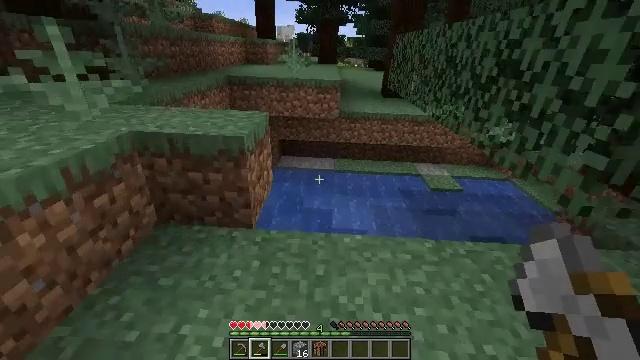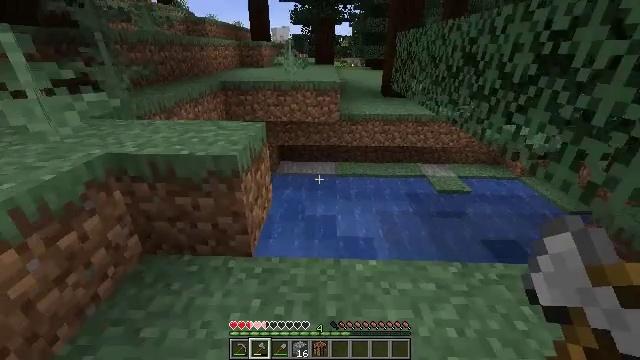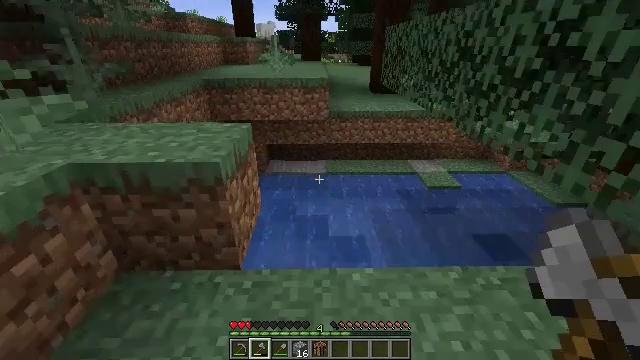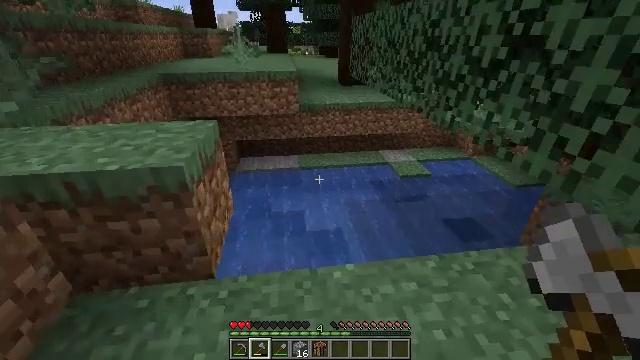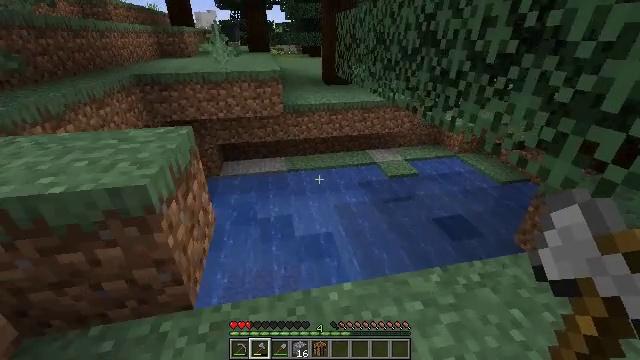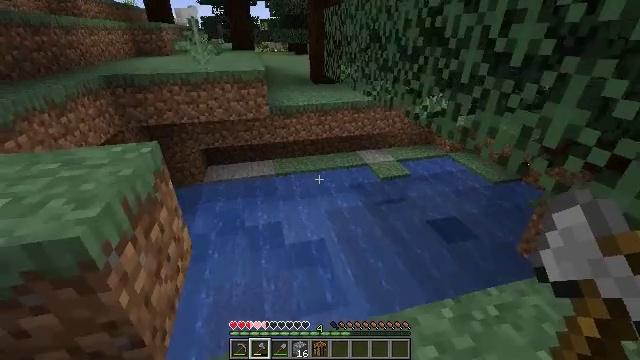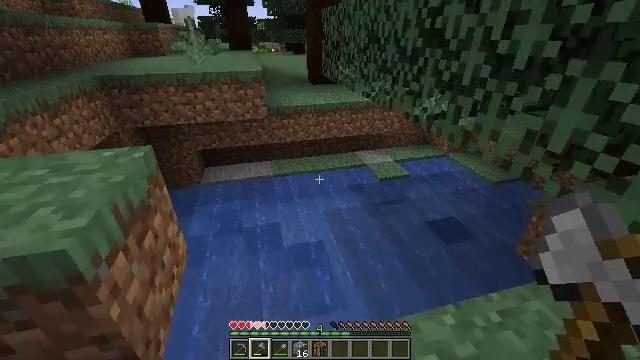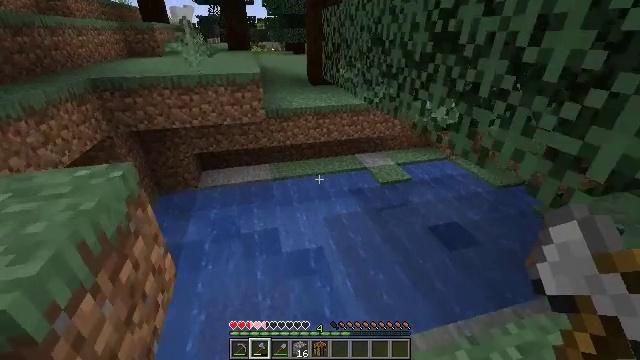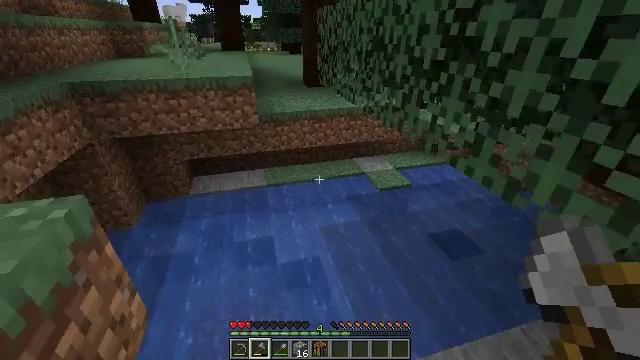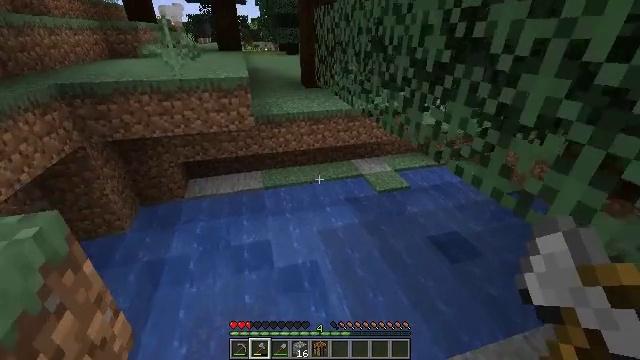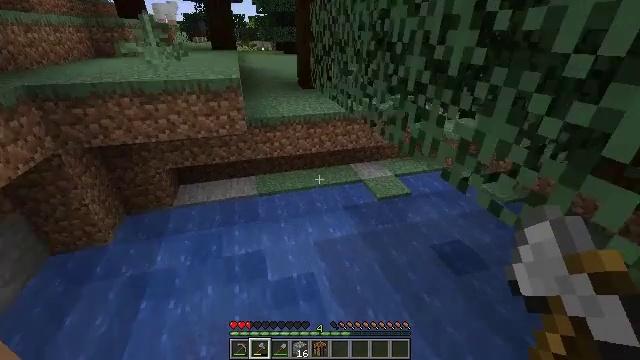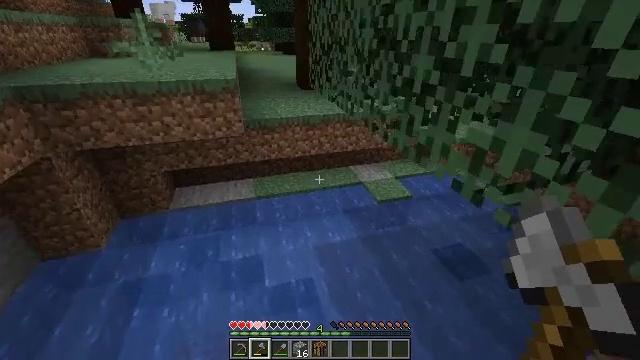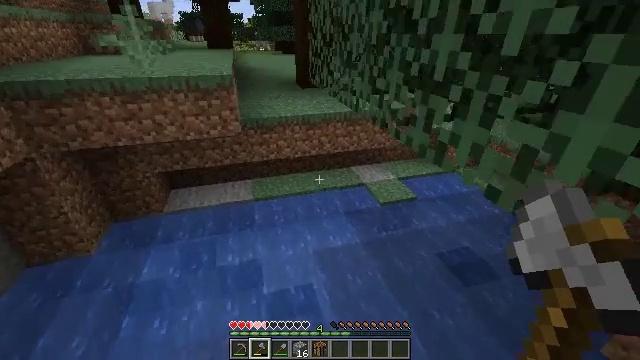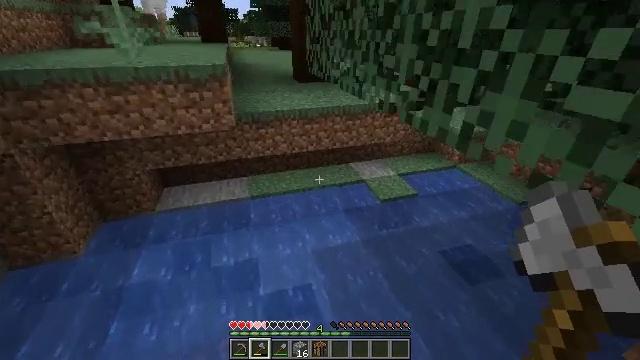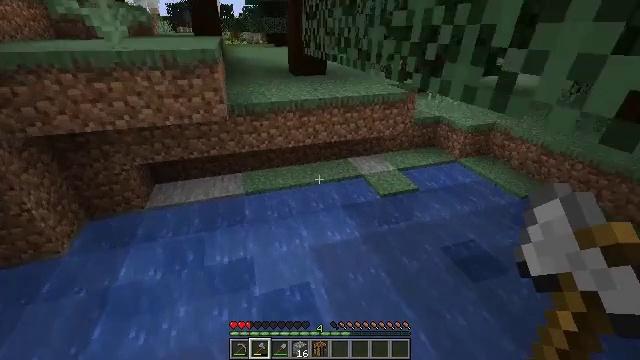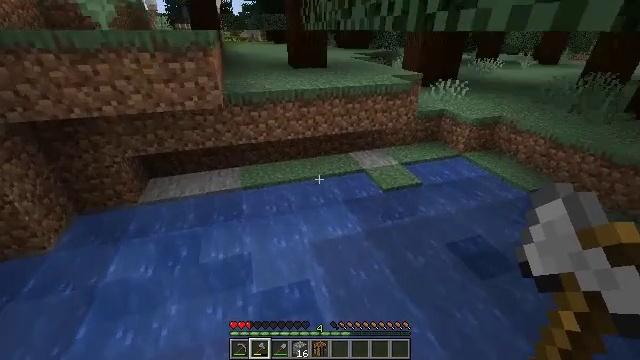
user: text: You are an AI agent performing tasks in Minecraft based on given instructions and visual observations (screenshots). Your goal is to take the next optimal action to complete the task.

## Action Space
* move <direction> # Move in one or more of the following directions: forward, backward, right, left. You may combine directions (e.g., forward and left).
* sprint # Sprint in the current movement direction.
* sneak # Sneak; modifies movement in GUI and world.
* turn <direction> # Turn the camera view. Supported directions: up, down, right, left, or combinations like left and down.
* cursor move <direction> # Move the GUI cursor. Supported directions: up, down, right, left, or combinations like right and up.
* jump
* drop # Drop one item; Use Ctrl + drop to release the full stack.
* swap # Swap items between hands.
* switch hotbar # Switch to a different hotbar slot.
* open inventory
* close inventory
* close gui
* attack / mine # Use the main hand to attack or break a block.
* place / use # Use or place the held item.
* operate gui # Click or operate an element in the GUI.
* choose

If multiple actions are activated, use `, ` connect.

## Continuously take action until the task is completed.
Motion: motion action
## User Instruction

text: Kill mobs.
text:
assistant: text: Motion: move forward
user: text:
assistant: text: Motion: move forward, turn right
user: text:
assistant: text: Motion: move forward, turn right and down
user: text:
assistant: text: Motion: move forward, turn right
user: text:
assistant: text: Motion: move forward, turn right
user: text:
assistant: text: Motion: move forward
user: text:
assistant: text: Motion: move forward
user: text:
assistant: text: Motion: move forward
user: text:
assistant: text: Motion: move forward
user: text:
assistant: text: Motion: move forward
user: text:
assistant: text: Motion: move forward
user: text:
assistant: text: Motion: move forward
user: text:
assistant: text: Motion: move forward
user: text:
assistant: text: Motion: move forward
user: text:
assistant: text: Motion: move forward
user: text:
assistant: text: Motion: move forward
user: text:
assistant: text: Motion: move forward
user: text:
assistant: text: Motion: move forward
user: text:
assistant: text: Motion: move forward
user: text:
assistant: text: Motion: move forward
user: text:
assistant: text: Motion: move forward
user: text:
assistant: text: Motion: move forward, turn left
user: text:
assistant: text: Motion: move forward, turn left
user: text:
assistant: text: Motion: move forward, turn left
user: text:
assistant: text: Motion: move forward, turn left and up
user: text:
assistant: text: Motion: move forward, turn left and up
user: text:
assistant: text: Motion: move forward, turn left and up
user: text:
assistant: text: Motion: move forward
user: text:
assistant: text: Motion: move forward
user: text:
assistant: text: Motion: no_op